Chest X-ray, AP view. Patient: 31 years old, sex F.
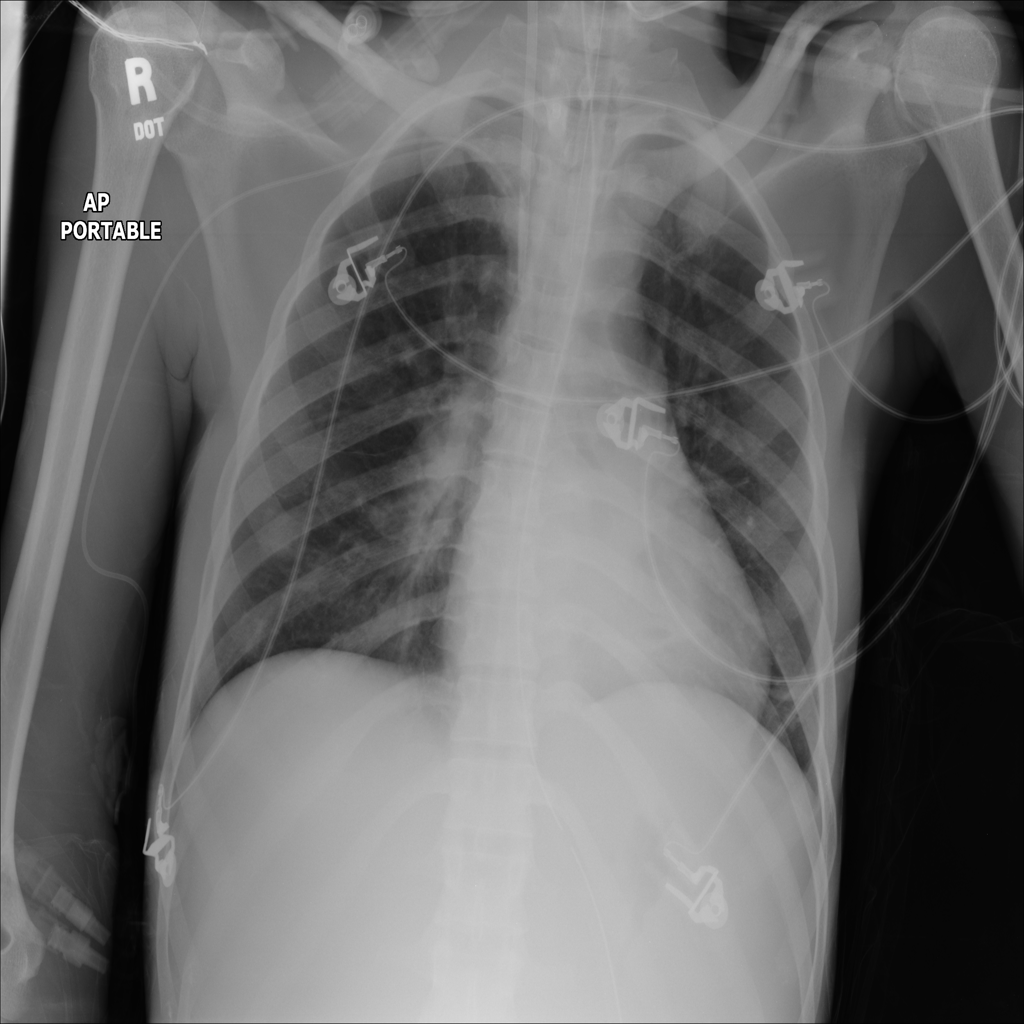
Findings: Atelectasis, Consolidation